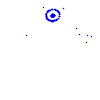
Particle: electron